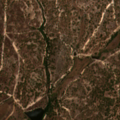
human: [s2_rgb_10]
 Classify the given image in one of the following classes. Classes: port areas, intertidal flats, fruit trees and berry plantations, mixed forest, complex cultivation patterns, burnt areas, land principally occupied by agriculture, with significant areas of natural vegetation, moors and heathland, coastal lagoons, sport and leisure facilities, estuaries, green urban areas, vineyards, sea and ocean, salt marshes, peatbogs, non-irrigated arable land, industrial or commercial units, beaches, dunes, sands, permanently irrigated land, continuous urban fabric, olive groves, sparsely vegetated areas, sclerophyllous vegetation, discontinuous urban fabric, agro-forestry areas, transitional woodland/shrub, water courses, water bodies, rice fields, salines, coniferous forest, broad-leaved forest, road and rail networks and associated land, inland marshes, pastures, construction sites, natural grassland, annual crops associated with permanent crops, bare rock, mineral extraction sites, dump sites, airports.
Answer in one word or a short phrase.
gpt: non-irrigated arable land, agro-forestry areas, broad-leaved forest